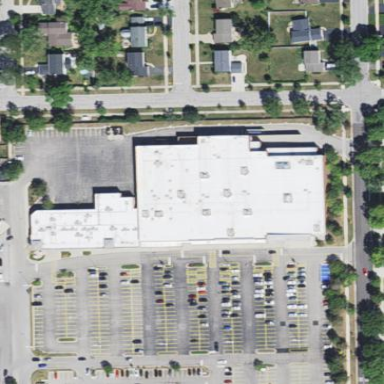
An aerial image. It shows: Retail building.